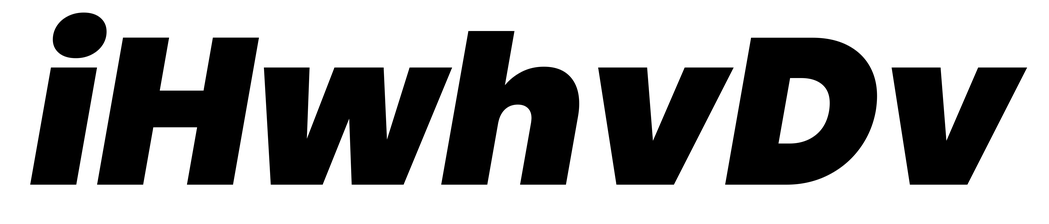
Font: Poppins-BlackItalic